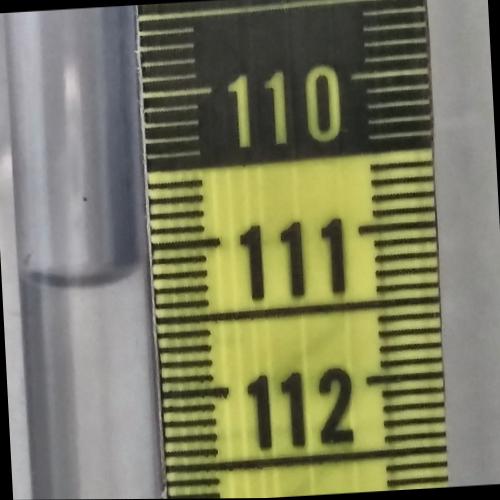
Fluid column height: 111.2 cm